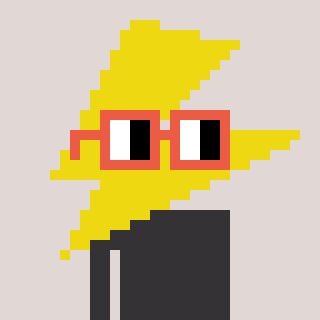
a pixel art character with square orange glasses, a lightning bolt-shaped head and a grayscale-colored body on a warm background